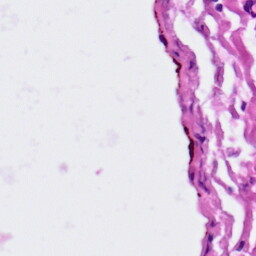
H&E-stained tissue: Lung